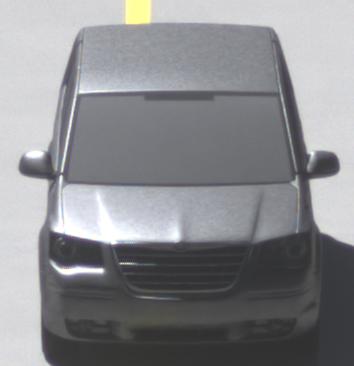
Make: Chrysler
Model: Grand Voyager 3.8
Detailed model: Grand Voyager
Model produced from: 2008/03
Model produced until: 2010/12
Doors: 5
Color: gray
Road condition: wet road
Daytime: midday
Contrast: high contrast